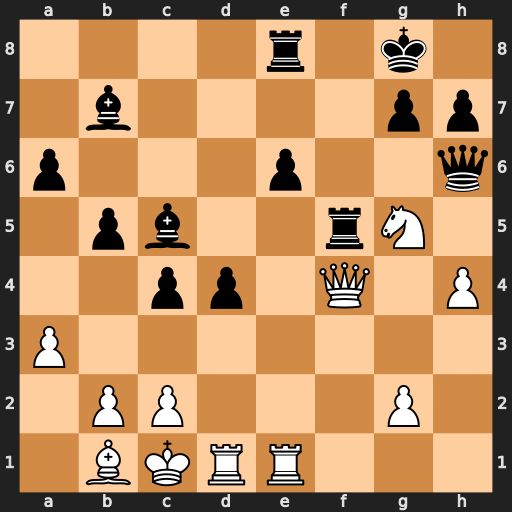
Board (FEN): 4r1k1/1b4pp/p3p2q/1pb2rN1/2pp1Q1P/P7/1PP3P1/1BKRR3
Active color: w
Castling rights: -
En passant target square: -
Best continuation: Qxf5 exf5 Rxe8+ Bf8 Rxd4